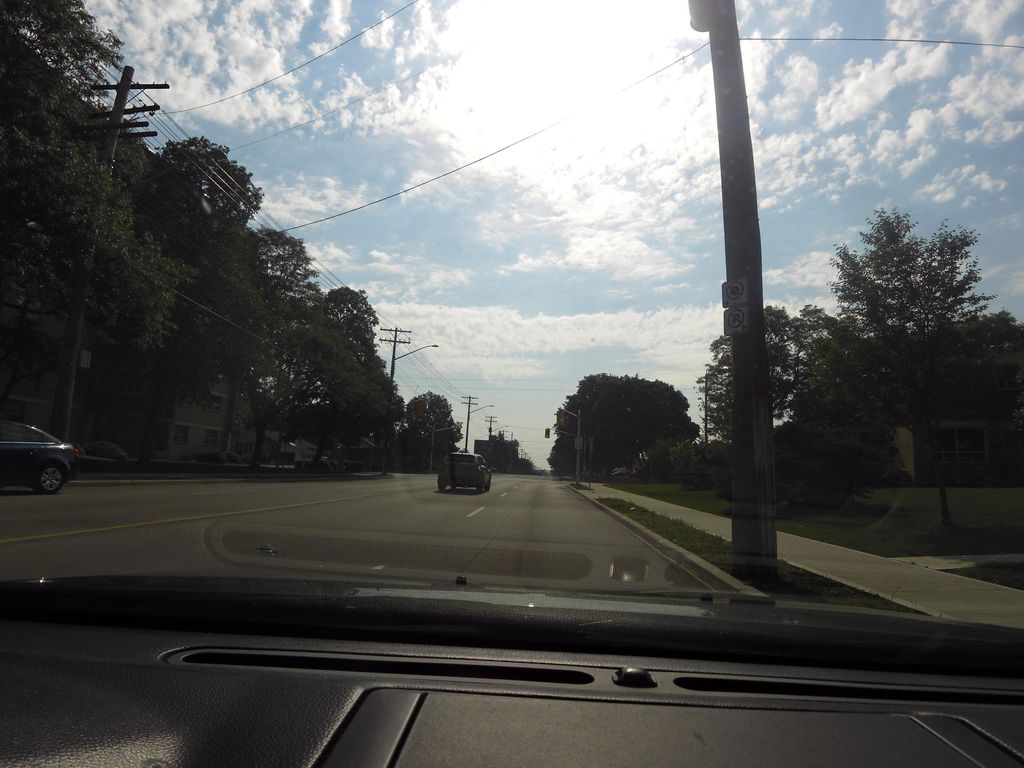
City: hamilton